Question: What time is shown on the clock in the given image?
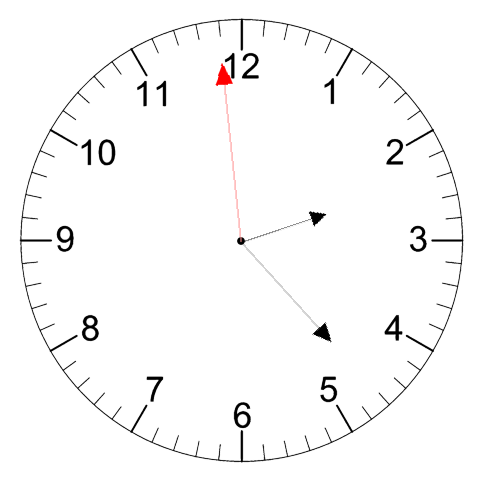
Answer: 02:22:59